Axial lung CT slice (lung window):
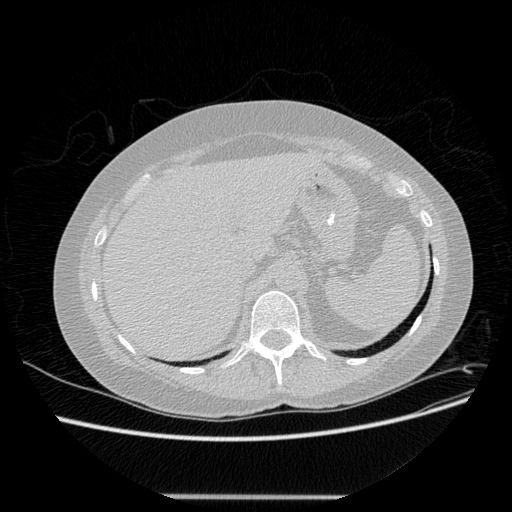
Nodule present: no